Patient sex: F
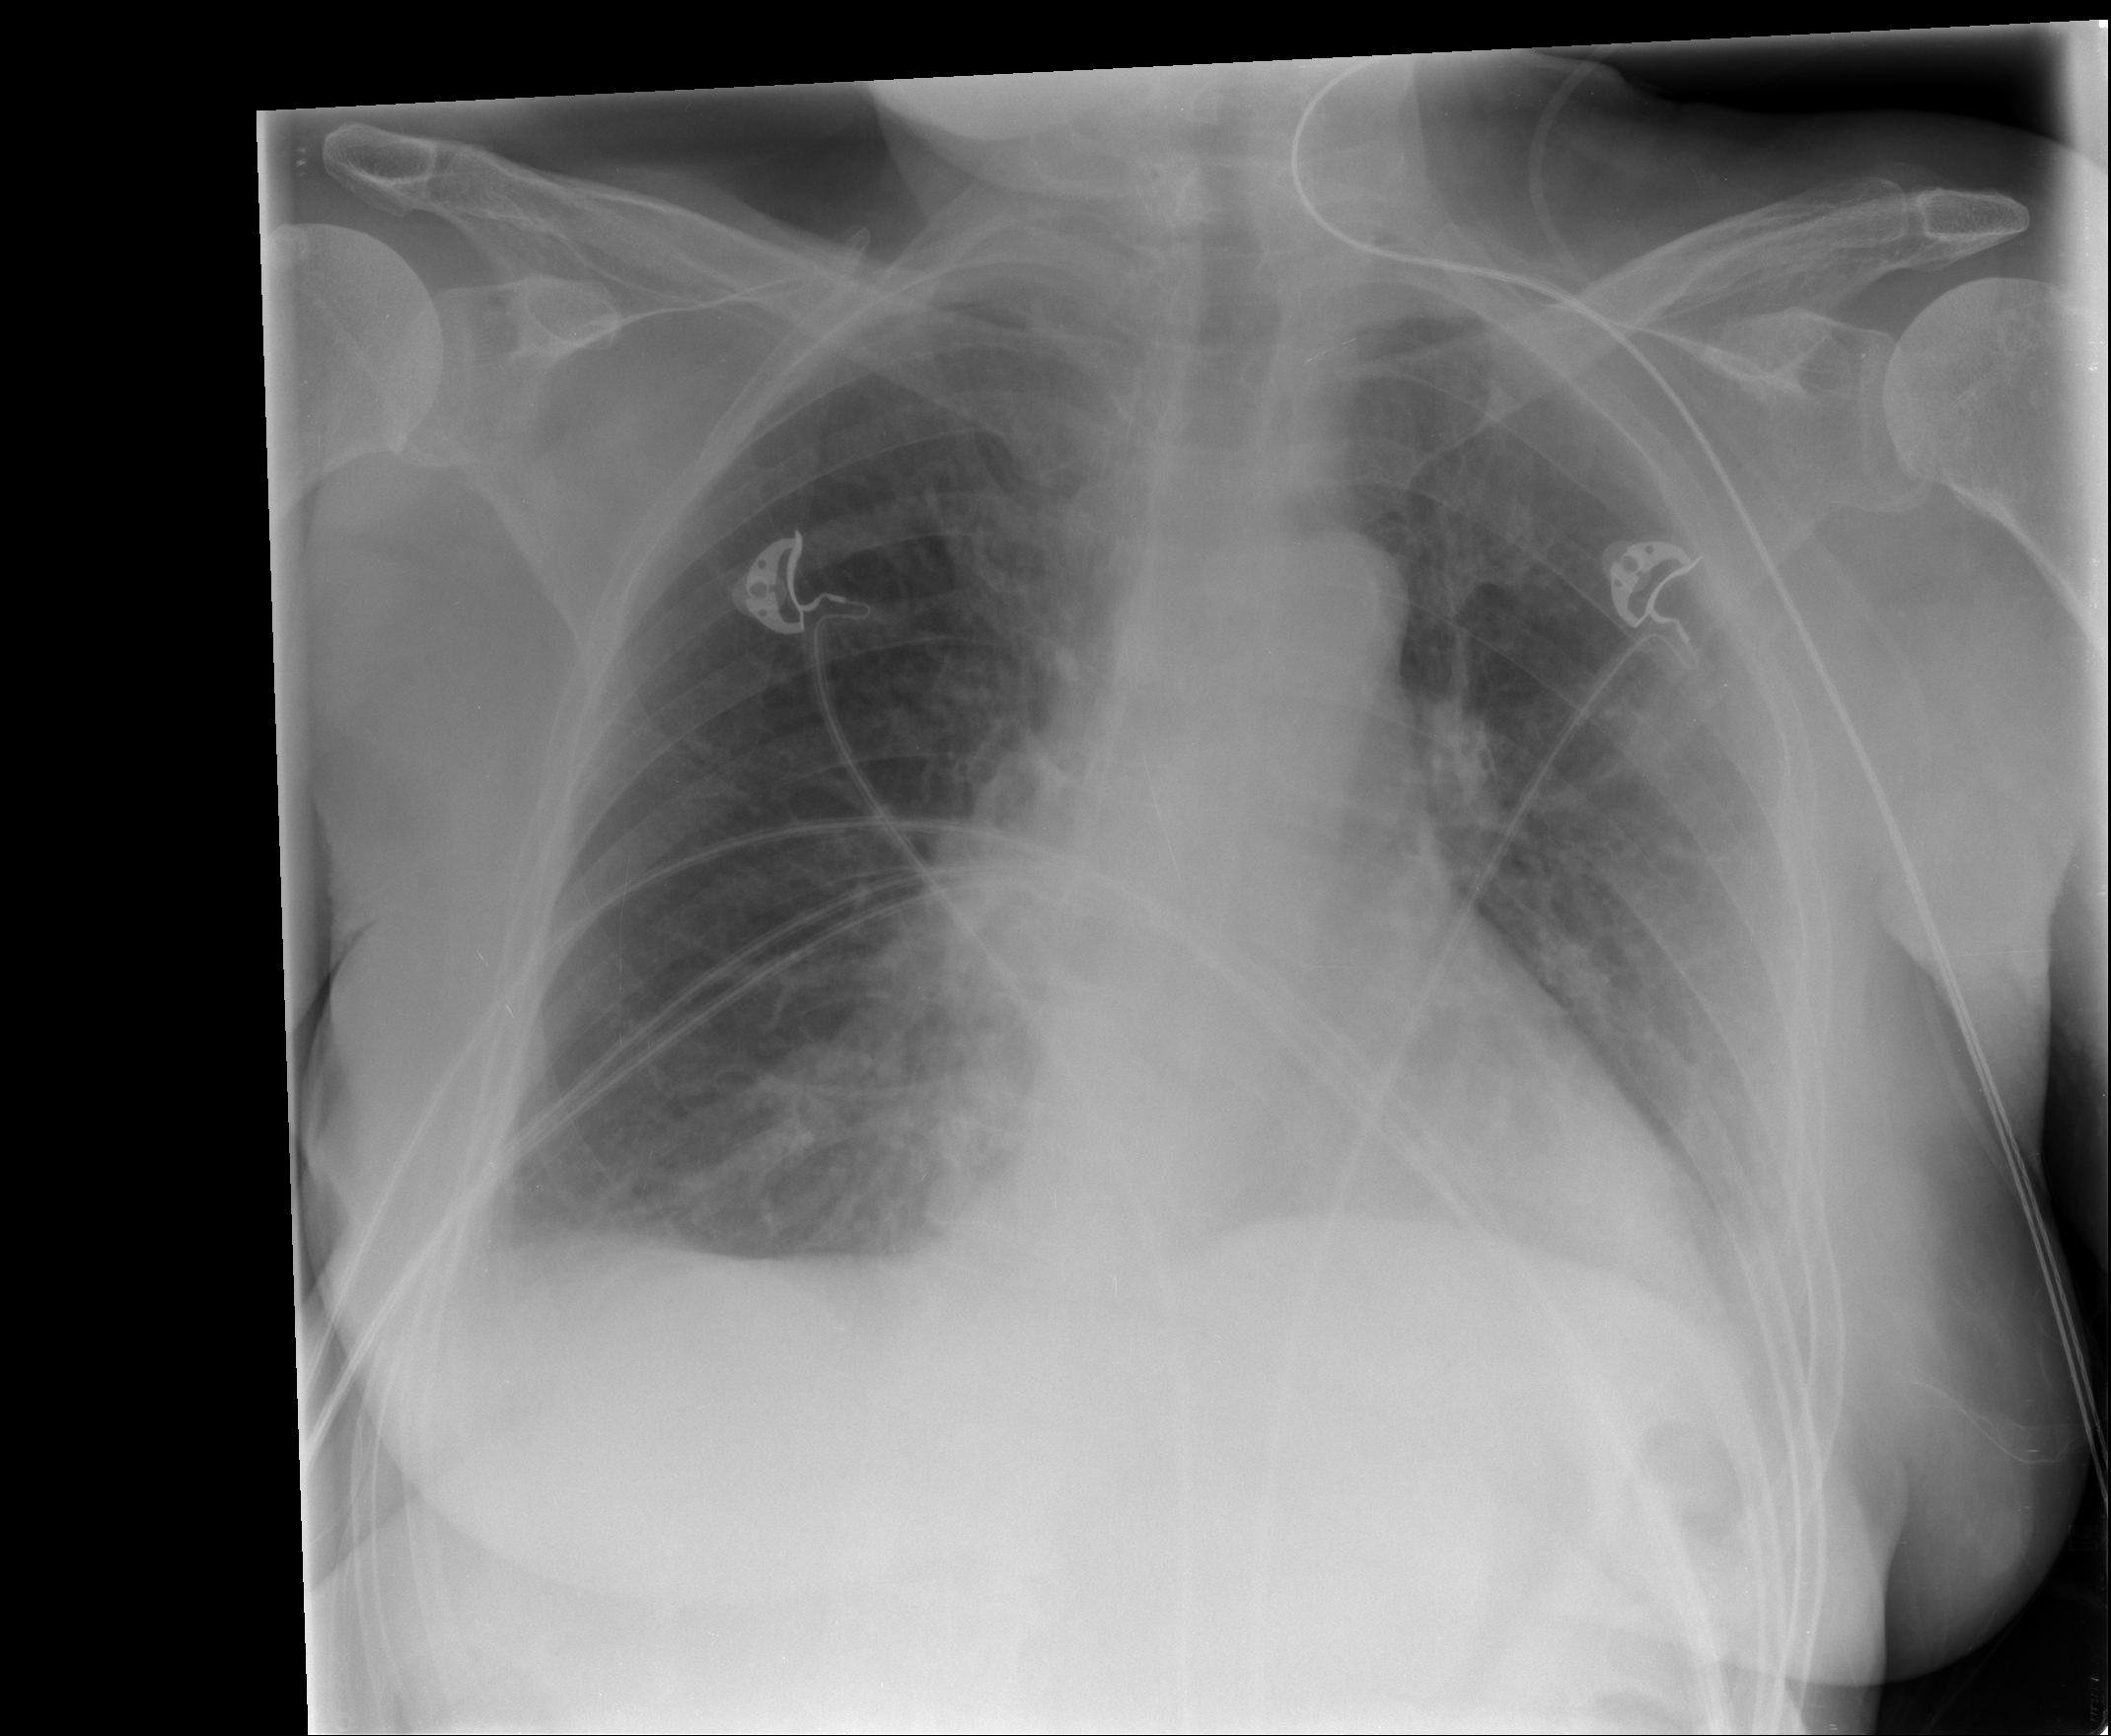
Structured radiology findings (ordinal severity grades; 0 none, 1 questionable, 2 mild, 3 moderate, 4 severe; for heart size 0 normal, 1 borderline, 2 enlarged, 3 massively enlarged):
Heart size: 0
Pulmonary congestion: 2
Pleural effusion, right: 0
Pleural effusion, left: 0
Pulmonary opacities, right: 0
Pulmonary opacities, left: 0
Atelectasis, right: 0
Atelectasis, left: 0